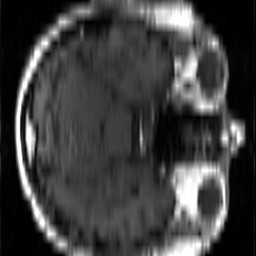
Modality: T1w
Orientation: axial
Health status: ill
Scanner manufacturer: siemens
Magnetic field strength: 1.5 T
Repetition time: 0.4 s
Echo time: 0.014 s